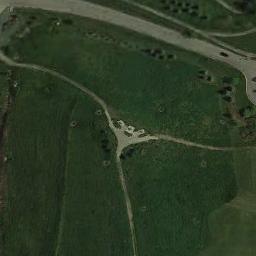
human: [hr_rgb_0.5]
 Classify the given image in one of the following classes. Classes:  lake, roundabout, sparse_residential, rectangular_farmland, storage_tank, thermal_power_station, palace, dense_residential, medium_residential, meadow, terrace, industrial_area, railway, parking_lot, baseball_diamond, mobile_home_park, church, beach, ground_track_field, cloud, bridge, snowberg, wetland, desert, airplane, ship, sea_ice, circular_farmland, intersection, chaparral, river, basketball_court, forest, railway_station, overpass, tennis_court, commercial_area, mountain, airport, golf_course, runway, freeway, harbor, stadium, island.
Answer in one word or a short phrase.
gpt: meadow